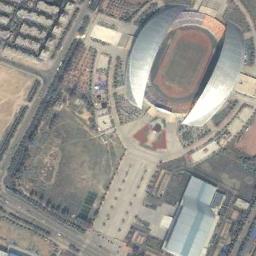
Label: stadium